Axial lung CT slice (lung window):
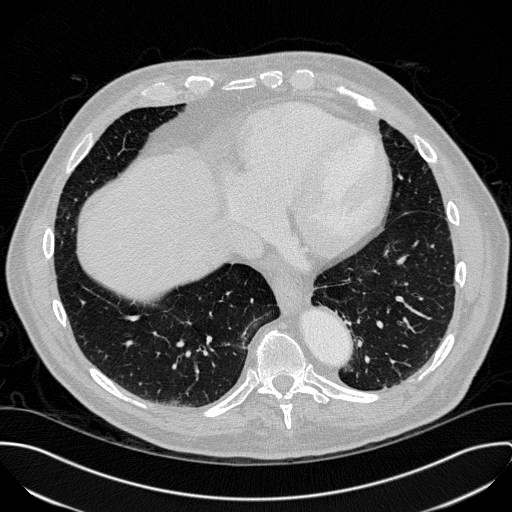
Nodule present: no